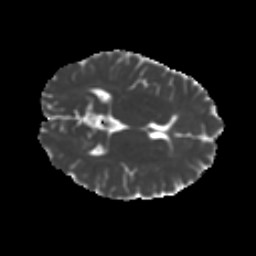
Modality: MD
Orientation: axial
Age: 22
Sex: female
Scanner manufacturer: ge
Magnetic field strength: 3 T
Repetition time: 7.8 s
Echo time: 0.0606 s